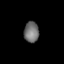
Tissue: lung
Cell type: Epithelial cells
Senescence score: 0.6194
Nuclear area (px): 306
Mean DAPI intensity: 109.683